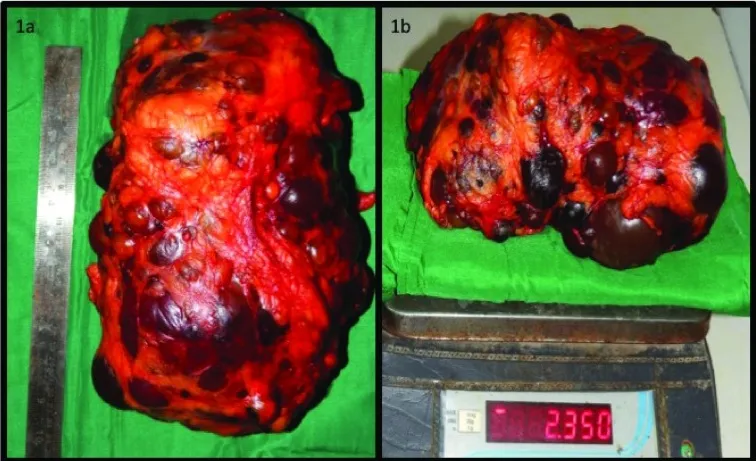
Figure 1a is showing length of the specimen in cm and
Figure 1b shows weight of the specimen in Kg on a certified weighing scale.
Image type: medical_photograph (other_medical_photograph)